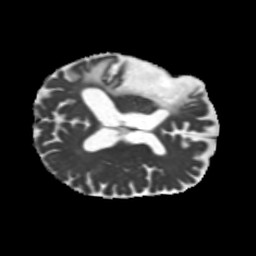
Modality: MD
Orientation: axial
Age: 71
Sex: male
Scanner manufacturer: siemens
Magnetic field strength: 3 T
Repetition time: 5.25 s
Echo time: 0.08 s